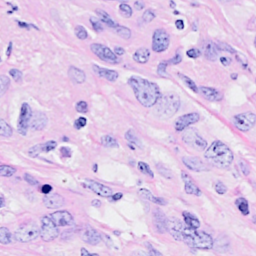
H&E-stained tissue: Breast